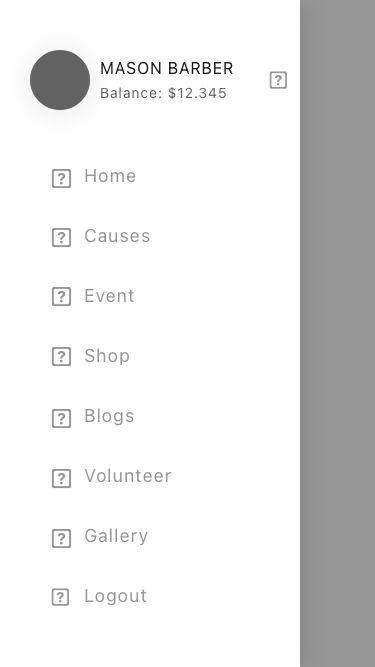
Text in this UI design:

Home

Causes

Event

Shop

Blogs

Volunteer

Gallery

Logout
Mason Barber
Balance: $12.345
